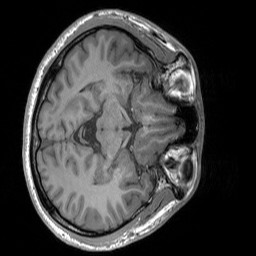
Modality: T1w
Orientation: axial
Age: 25
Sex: male
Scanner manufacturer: siemens
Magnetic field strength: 3 T
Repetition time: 1.8 s
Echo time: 0.00252 s